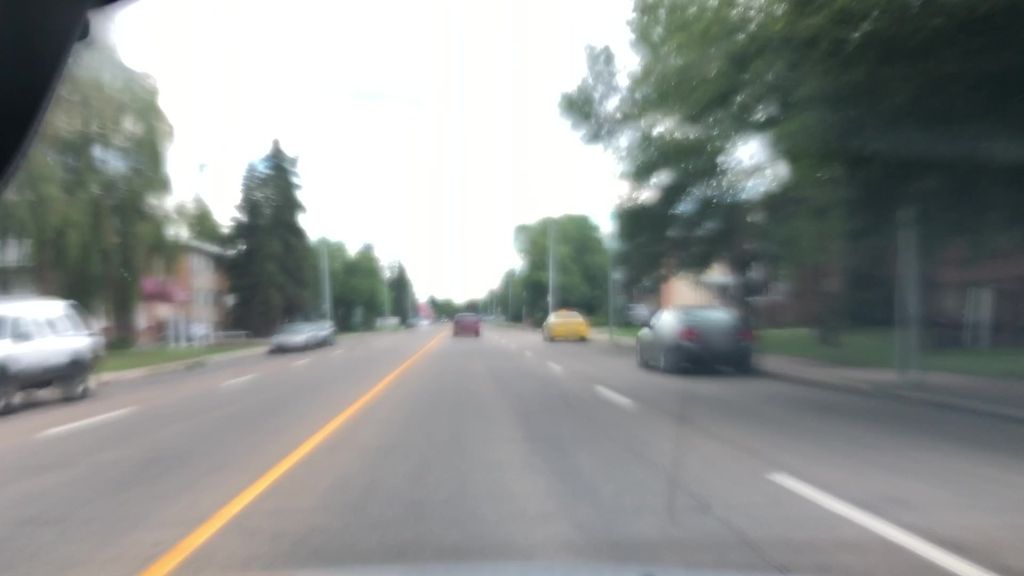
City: edmonton